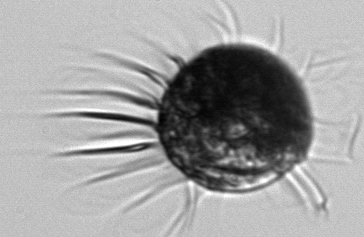
Label: Pelagostrobilidium